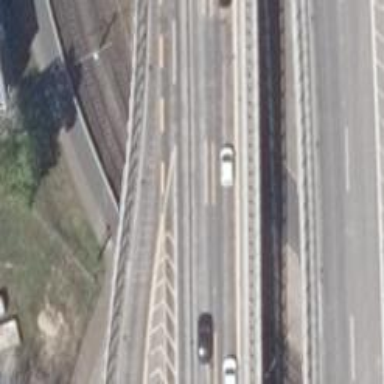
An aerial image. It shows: Bridge along trunk link highway.